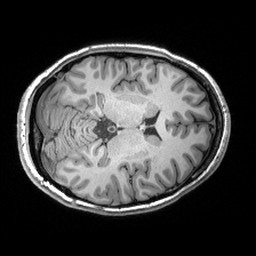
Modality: T1w
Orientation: axial
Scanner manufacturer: siemens
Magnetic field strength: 3 T
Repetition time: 2.53 s
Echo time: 0.00299 s